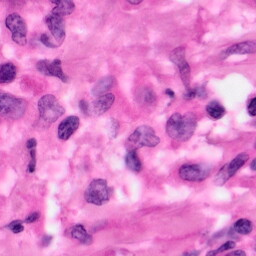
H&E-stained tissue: Pancreatic